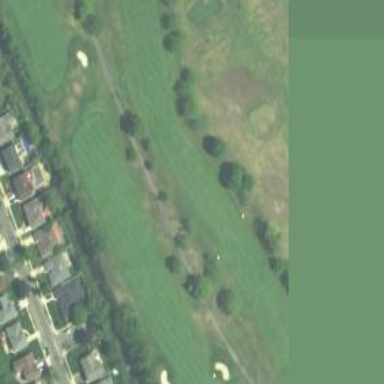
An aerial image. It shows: Grassy area used as driving range for golf.